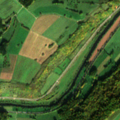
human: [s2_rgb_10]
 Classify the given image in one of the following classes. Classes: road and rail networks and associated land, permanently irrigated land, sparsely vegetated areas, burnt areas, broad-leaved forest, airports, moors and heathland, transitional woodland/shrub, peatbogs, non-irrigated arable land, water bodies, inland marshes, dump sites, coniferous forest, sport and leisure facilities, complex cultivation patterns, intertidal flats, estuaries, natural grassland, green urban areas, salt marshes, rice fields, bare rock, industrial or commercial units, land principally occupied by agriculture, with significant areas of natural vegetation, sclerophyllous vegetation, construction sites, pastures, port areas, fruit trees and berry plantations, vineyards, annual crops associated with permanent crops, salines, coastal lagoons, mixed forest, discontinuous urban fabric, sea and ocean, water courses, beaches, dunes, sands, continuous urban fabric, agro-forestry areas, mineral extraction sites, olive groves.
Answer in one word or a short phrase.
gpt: non-irrigated arable land, pastures, land principally occupied by agriculture, with significant areas of natural vegetation, broad-leaved forest